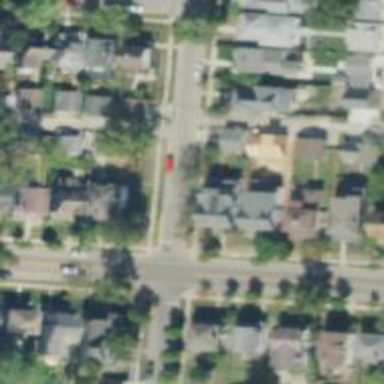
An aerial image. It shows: Alleyway designated as service road.